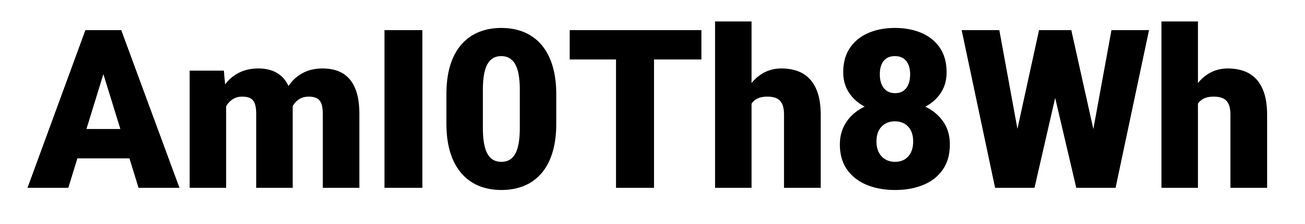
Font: Roboto_Black